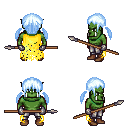
a pixel art fantasy rpg character, male body template, orc, green skin, yellow tattered cape, metal pants, white cyan twin-tailed hairstyle, metal gloves, brown shoes, spear, four views (front, back, left, right), 2x2 character sprite sheet, small pixel art, hard edges, no anti-aliasing